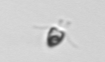
Label: Pyramimonas